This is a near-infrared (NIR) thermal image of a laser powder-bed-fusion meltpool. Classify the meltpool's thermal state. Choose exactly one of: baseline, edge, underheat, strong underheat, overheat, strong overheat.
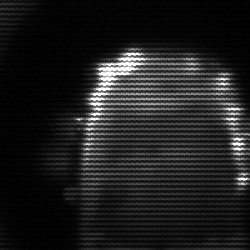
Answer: baseline